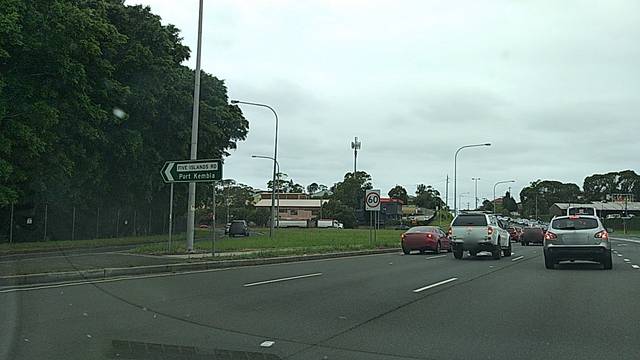
Region: Australia
Coordinates: -34.477, 150.887